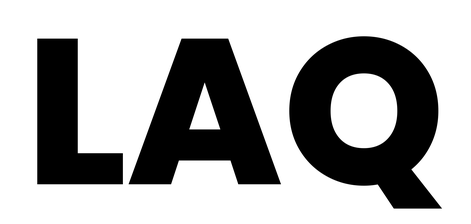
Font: Poppins-ExtraBold